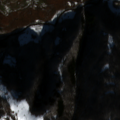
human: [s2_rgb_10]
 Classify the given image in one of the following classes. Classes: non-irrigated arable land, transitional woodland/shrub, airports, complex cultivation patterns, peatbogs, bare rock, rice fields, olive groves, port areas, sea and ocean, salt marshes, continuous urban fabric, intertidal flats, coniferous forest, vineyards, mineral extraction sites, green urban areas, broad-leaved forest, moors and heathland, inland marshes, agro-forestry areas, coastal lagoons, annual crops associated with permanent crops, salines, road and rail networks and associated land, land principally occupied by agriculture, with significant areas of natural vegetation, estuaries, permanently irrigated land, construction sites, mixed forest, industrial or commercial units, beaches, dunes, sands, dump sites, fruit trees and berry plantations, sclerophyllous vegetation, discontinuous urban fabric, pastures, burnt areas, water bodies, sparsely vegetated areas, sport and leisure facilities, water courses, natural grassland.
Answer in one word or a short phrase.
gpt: land principally occupied by agriculture, with significant areas of natural vegetation, broad-leaved forest, natural grassland, transitional woodland/shrub